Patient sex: M
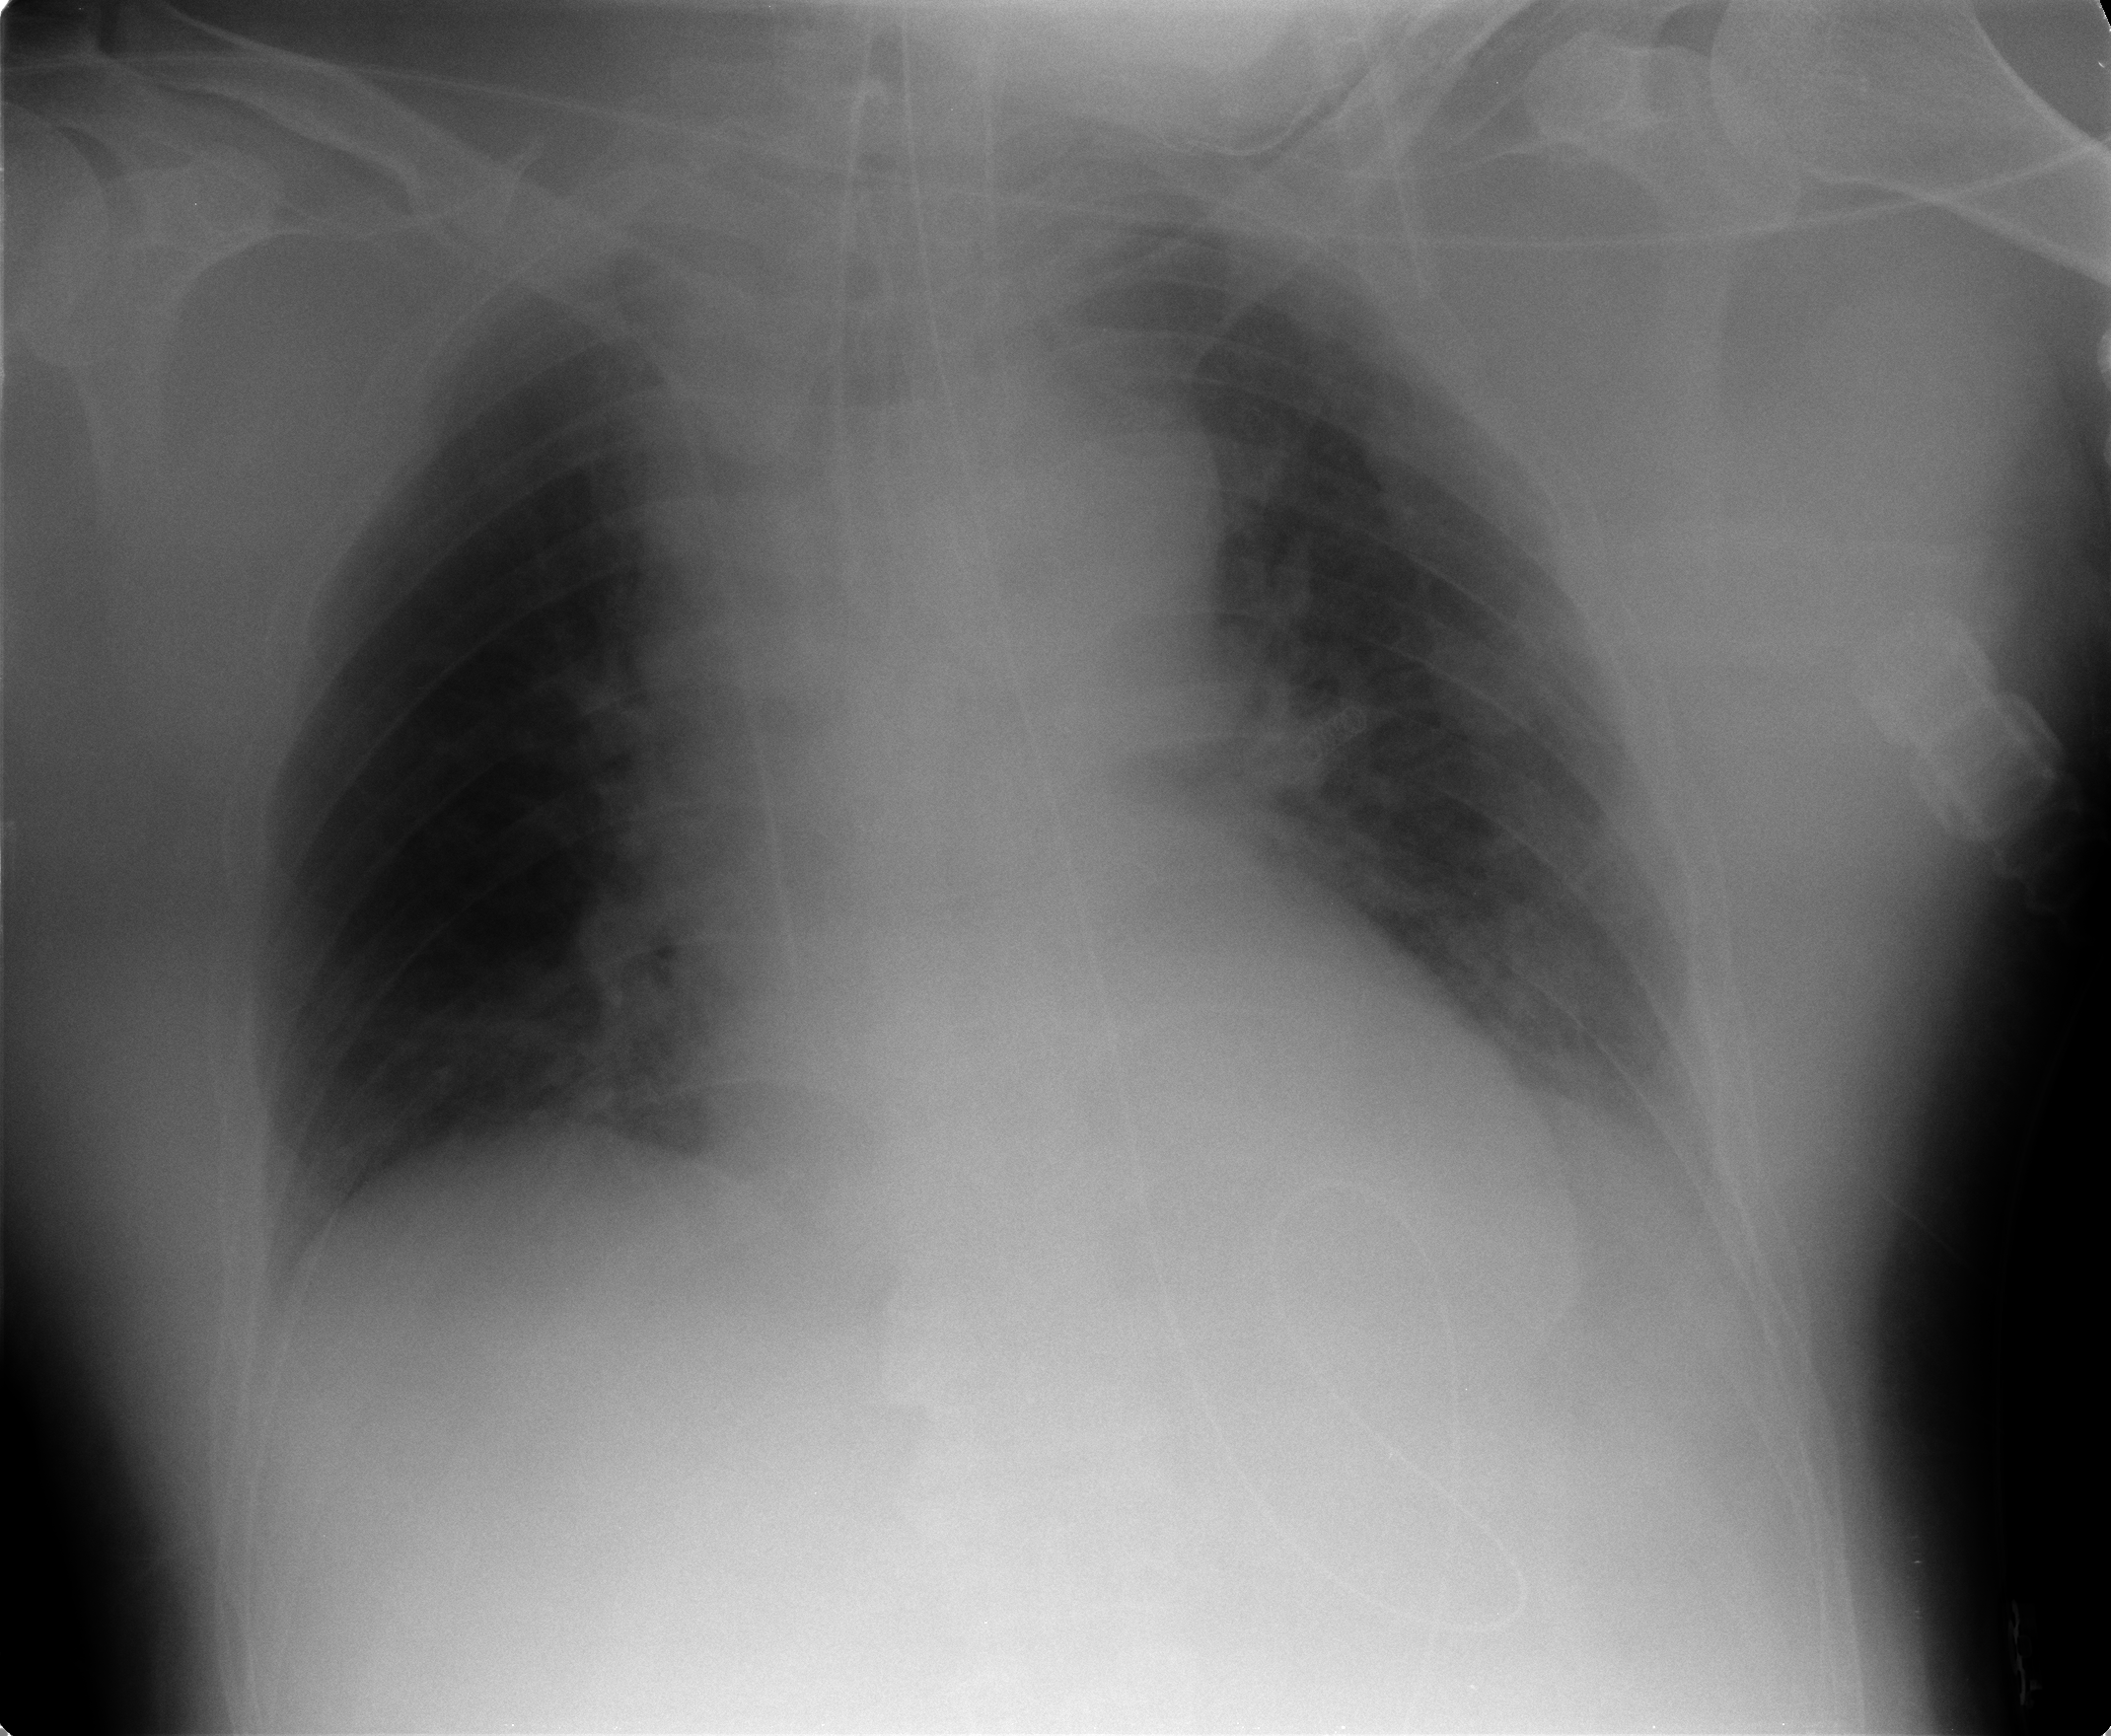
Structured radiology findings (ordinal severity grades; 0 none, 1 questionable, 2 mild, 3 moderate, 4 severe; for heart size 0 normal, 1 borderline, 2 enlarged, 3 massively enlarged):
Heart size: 0
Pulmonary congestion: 0
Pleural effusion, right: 0
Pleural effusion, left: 0
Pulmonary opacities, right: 0
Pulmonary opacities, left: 0
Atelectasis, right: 0
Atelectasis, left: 1